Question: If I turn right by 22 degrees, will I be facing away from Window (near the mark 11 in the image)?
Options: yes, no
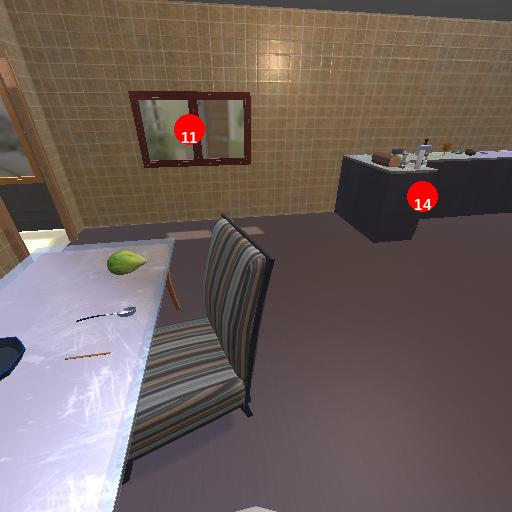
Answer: yes